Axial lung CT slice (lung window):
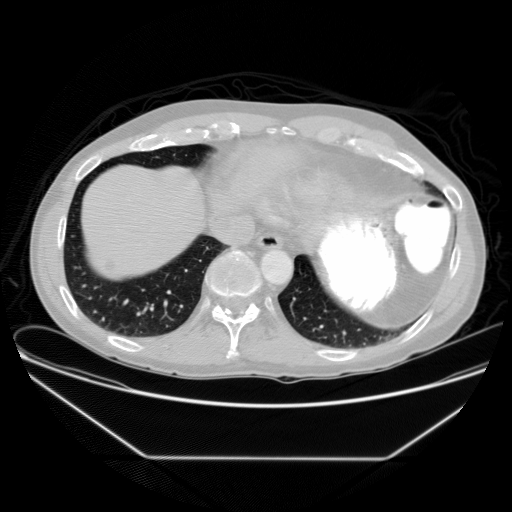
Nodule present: no